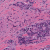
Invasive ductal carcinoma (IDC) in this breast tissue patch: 1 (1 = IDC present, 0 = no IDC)